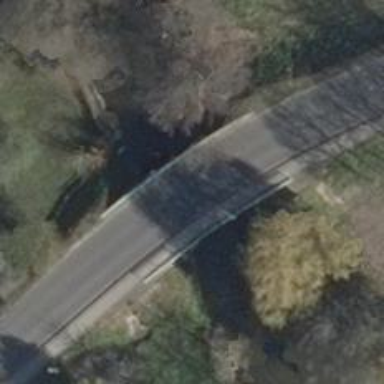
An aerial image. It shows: Residential road with asphalt surface and bridge. There is concrete sidewalk on the right side.